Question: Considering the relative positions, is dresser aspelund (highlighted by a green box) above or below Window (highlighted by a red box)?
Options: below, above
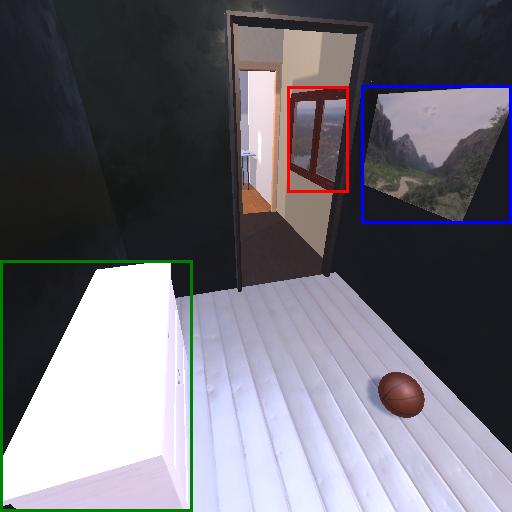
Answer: below